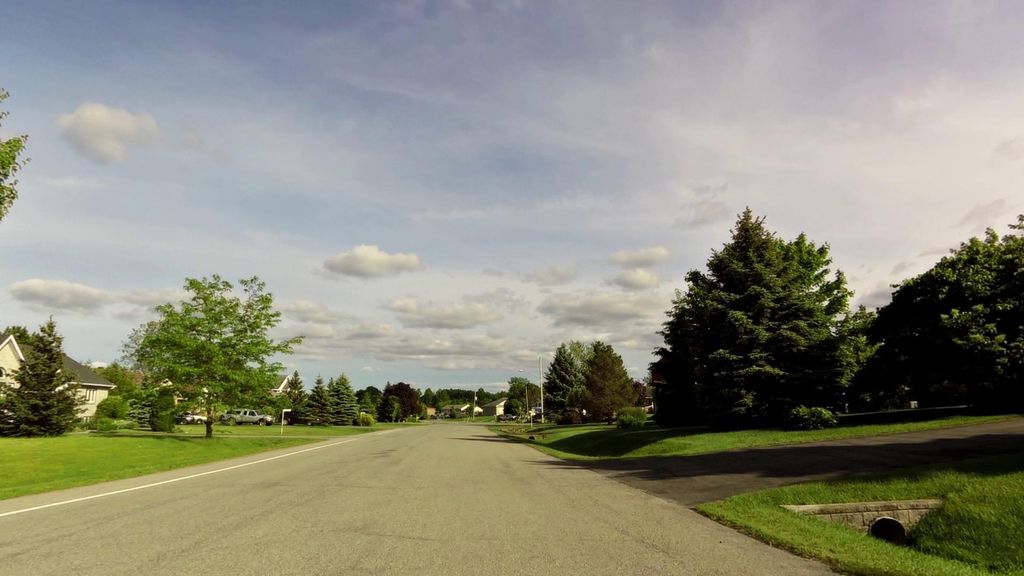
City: ottawa-gatineau